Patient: sex M, age 61
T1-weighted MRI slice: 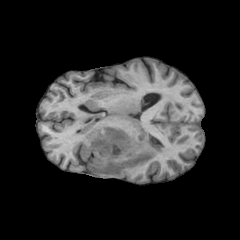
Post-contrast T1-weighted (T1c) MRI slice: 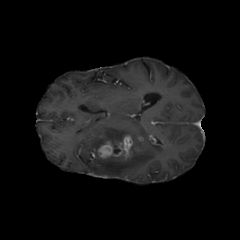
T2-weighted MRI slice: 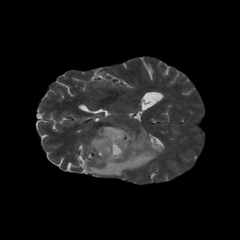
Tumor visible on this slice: yes
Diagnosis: Glioblastoma, IDH-wildtype
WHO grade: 4